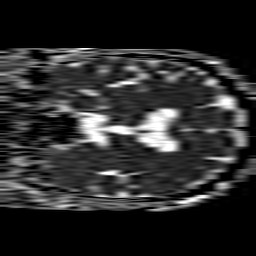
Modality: ADC
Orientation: coronal
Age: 62
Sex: male
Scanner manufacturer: philips
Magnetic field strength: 1.5 T
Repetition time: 3.818 s
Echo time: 0.09719 s